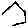
Label: hexagon